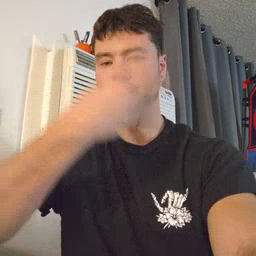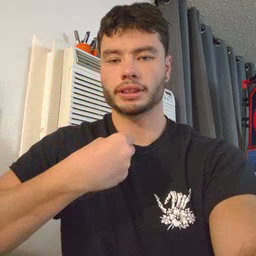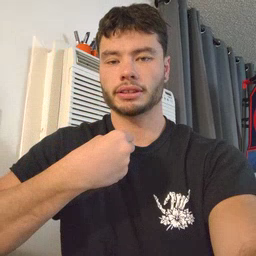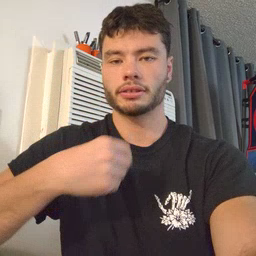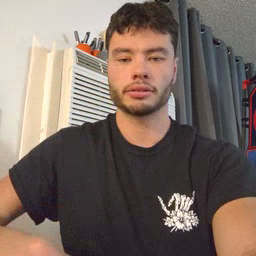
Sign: pretty